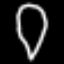
Label: diamond